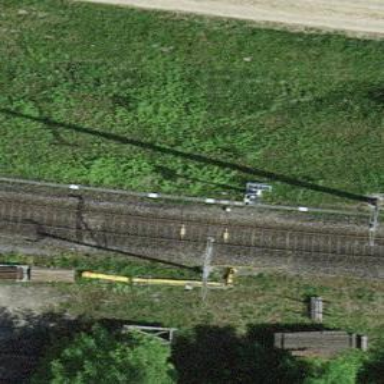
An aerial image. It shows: Railway with electrified contact lines.